Question: I wonder to know why EmailAddress Table in Adventure work database uses composite primary key(BusinessEntityID,EmailAddressID(Identity))?
if it's something related to set cluster index for both fields, I would appreciate if tell me how composite primary key physically store(in which order and how data insert)?

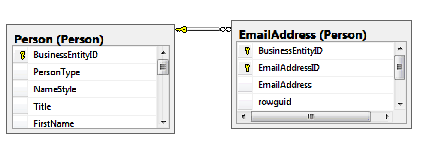
Answer: It is because this way, the same e-mail address can be used by multiple Persons as well as the same Person can use multiple e-mail addresses, i.e., it makes the relationship between person and e-mail address many-to-many.
If the need was merely to enforce that the e-mail address should belong to a person, it would have been enough to make it a foreign key and the column 'BusinessEntityID' not nullable.
There are 2 tables involved here, 'Person' and 'EmailAddress'.
Each record in 'Person' is identified by a 'BusinessEntityID'. To associate a record from 'Person' with a record in another table 'T', it is enough to include a column in this table 'T' that refers to 'BusinessEntityID'. Now, if we needed to ensure that all records in 'T' be associated with some record in 'Person', then we would place a foreign key constraint on 'T.BusinessEntityID' and make it not nullable. If on top of this, we wanted to ensure that each record in 'T' must be associated with one and only one record in 'Person', then we could place a uniqueness constraint on the column 'T.BusinessEntityID'.
When we make 2 columns, 'A' and 'B' part of the primary key of a table, we are telling the database that the values of these two columns must be unique for all records in that table. It has no bearing on the values in each of those columns and any foreign key relationships.
To illustrate:
'''
Person (BusinessEntityID, Name) and PK is BusinessEntityID
---------------
1 | John
---------------
2 | Jane
---------------
3 | Sales Team
EmailAddress (BusinessEntityID, EmailAddressID, EmailAddress) and PK is [Business EntityID, EmailAddressID] where EmailAddress is auto-incremented
--------------
1 | 1 | john@example.com
------------------------
1 | 2 | john@contoso.com
------------------------
2 | 3 | jane@example.com
------------------------
2 | 4 | jane@contoso.com
------------------------
1 | 5 | sales@example.com
------------------------
2 | 6 | sales@example.com
------------------------
3 | 7 | sales@example.com
'''
Data similar to the above is possible to put in the tables in your example. Now what is happening here?
There are 3 entities, John, Jane and Sales Team.
John has 2 personal e-mail addresses. Jane also has 2 personal e-mail addresses. In addition, the e-mail 'address sales@example.com' belongs to the Sales Team but also to John and Jane.
This is a many-to-many relationship.
Additonally, if the composite key in EmailAddress is clustered, the keys are stored in the order in which they appear. Read <URL> for more information.